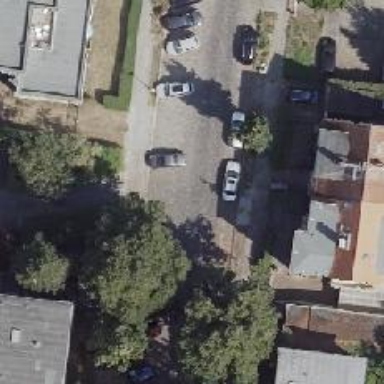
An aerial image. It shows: Residential road with sidewalks on both sides. There is parking lane with parallel orientation on the left side.